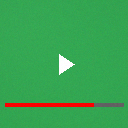
Screen state: on